数学中的数形结合也可以组成世间万物的绚丽画面，一些优美的曲线是数学形象美、对称美、和谐美的产物，曲线 $C$：$(x^2 + y^2)^3 = 16x^2y^2$ 为四叶玫瑰线，下列结论正确的有（ ）

（1）方程 $(x^2 + y^2)^3 = 16x^2y^2\ (xy < 0)$，表示的曲线在第二和第四象限；
（2）曲线 $C$ 上任一点到坐标原点 $O$ 的距离都不超过 $2$；
（3）曲线 $C$ 构成的四叶玫瑰线面积大于 $4\pi$；
（4）曲线 $C$ 上有 $5$ 个整点（横、纵坐标均为整数的点）。

A.（1）（2）\quad B.（1）（2）（3）\quad C.（1）（2）（4）\quad D.（1）（3）（4）
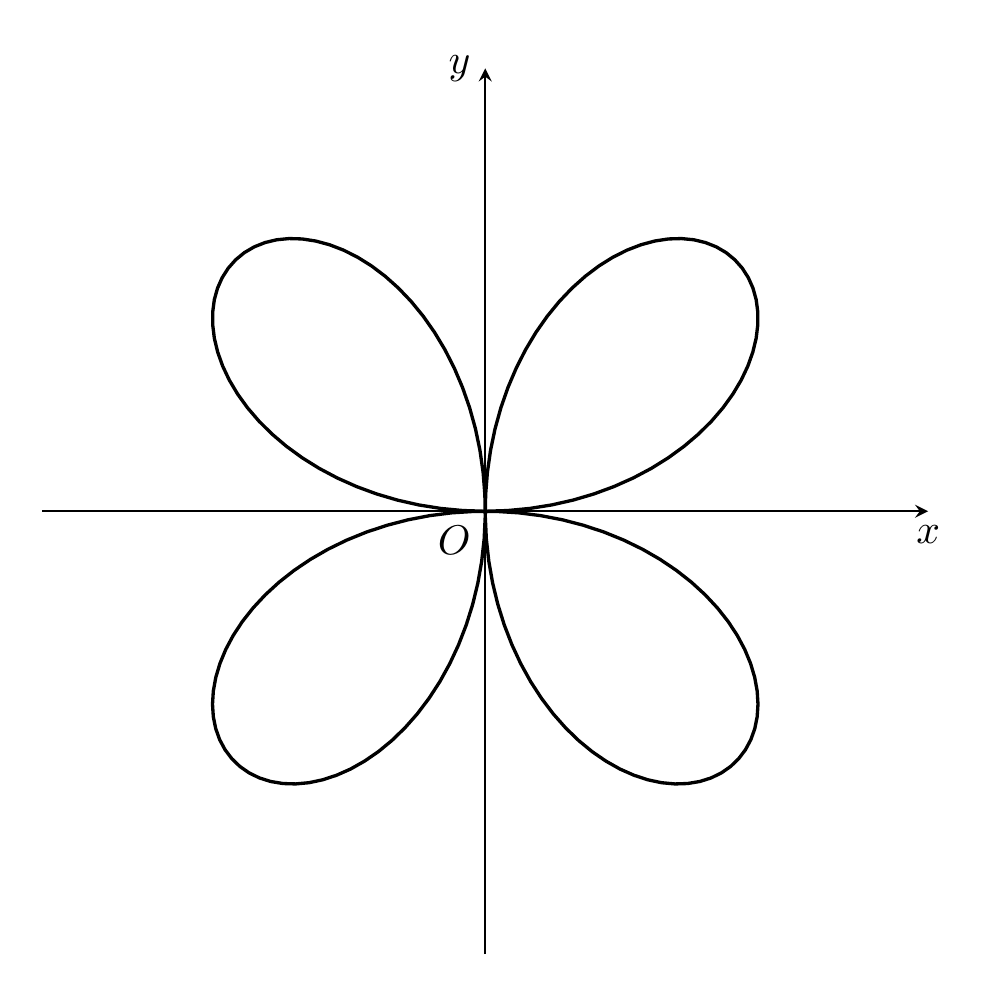
【解答】
\textbf{【答案】} $\boldsymbol{A}$

\vspace{0.3cm}

\textbf{【解析】}
对于（1）：因为 $xy < 0$，所以 $x$ 与 $y$ 异号，故图象在第二和第四象限，正确；

对于（2）：因为 $x^2 + y^2 \ge 2xy\ (x > 0, y > 0)$，所以
\[
xy \le \frac{x^2 + y^2}{2},
\]
所以
\[
(x^2 + y^2)^3 = 16x^2y^2 \le 16 \times \left(\frac{x^2 + y^2}{2}\right)^2 = 4(x^2 + y^2)^2,
\]
所以 $x^2 + y^2 \le 4$，所以曲线 $C$ 上任一点到原点 $O$ 的距离都不超过 $2$，正确；

对于（3）：以 $O$ 为圆点，$2$ 为半径的圆 $O$ 的面积为 $4\pi$，
结合（2）知曲线 $C$ 围成的区域的面积小于圆 $O$ 的面积，错误；

对于（4）：将 $x^2 + y^2 = 4$ 和 $(x^2 + y^2)^3 = 16x^2y^2$ 联立，解得 $x^2 = y^2 = 2$，
所以可得圆 $x^2 + y^2 = 4$ 与曲线 $C$ 相切于点 $(\sqrt{2},\sqrt{2})$，$(-\sqrt{2},\sqrt{2})$，$(-\sqrt{2},-\sqrt{2})$，$(\sqrt{2},-\sqrt{2})$，
点 $(\sqrt{2},\sqrt{2})$ 的位置是图中的点 $M$，

由曲线的对称性可知，只需考虑曲线在第一象限内经过的整点即可，
把 $(1,1)$，$(1,2)$ 和 $(2,1)$ 代入曲线 $C$ 的方程验证可知，等号不成立，
所以曲线 $C$ 在第一象限内不经过任何整点，再结合曲线的对称性可知，曲线 $C$ 只经过整点 $(0,0)$，错误。

故选：$\boldsymbol{A}$。
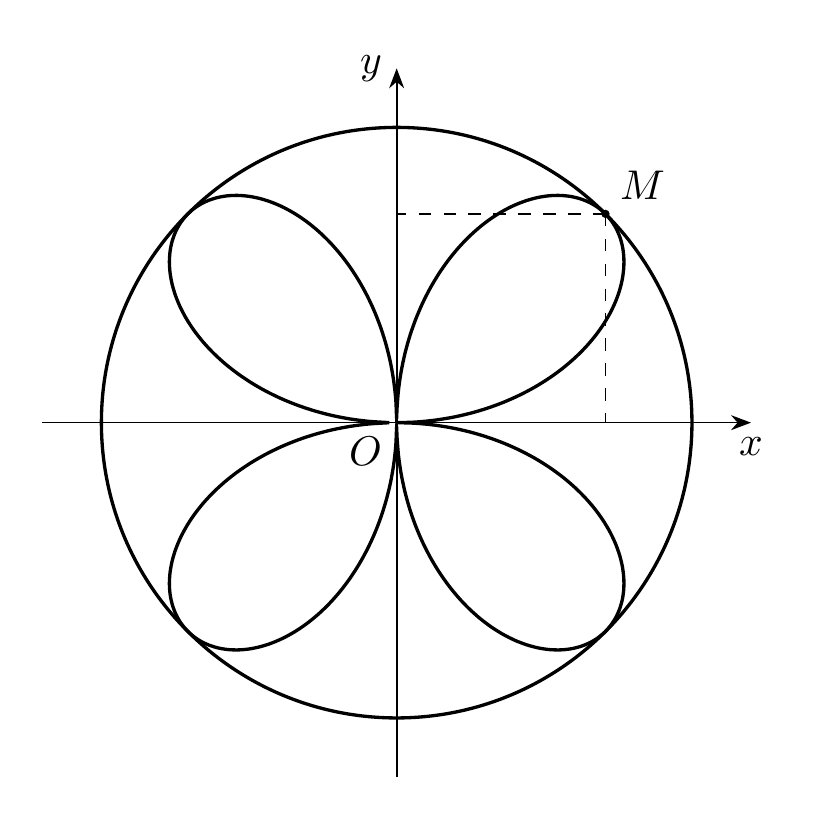